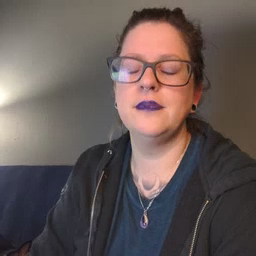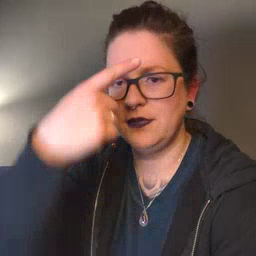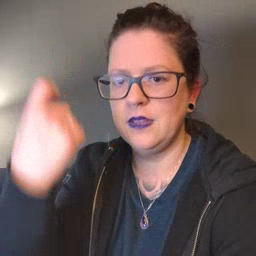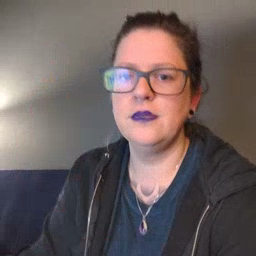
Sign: because